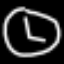
Label: clock